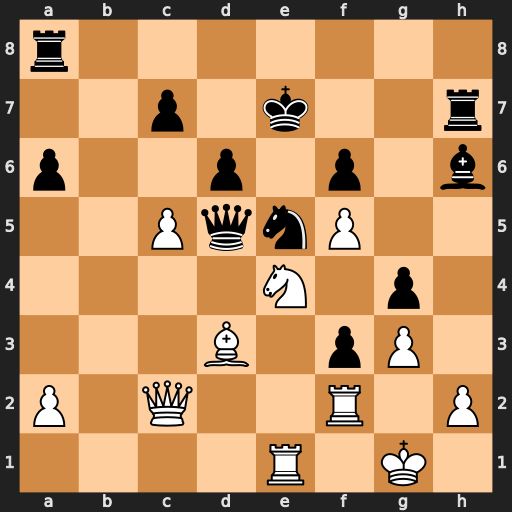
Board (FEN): r7/2p1k2r/p2p1p1b/2PqnP2/4N1p1/3B1pP1/P1Q2R1P/4R1K1
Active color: w
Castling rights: -
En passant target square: -
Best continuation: cxd6+ cxd6 Qc7+ Kf8 Qxh7